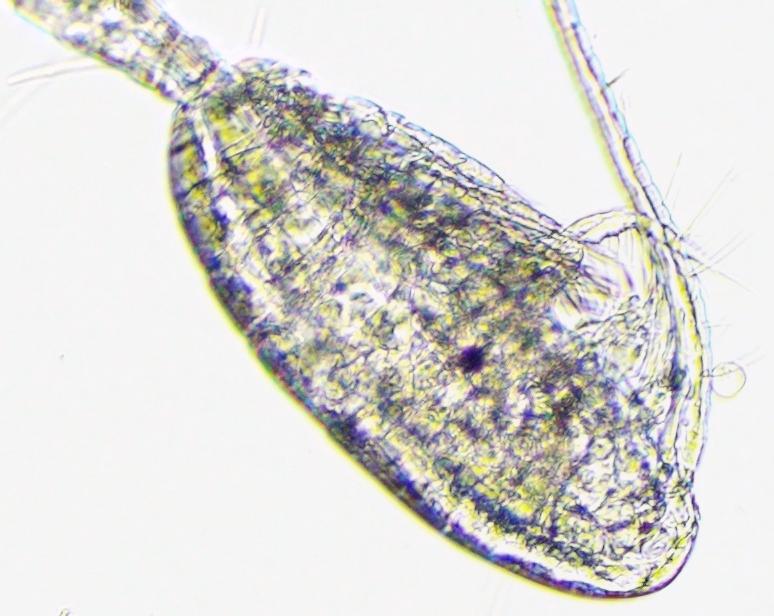
Label: Zooplankton